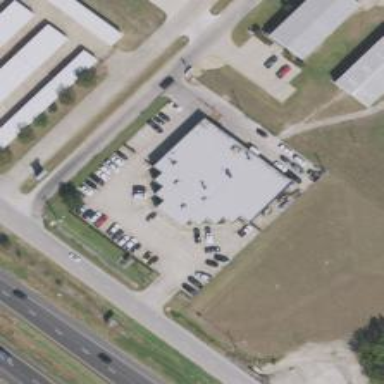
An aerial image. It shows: Building that houses car repair shop.